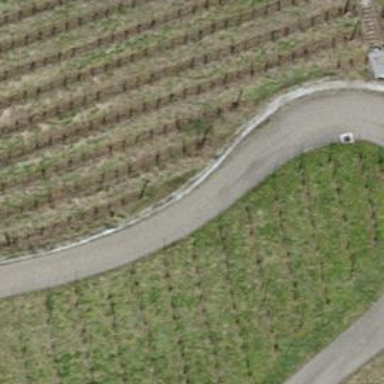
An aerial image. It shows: Agricultural track with asphalt surface. The track is of grade 1 quality. Suitable for agricultural vehicles.